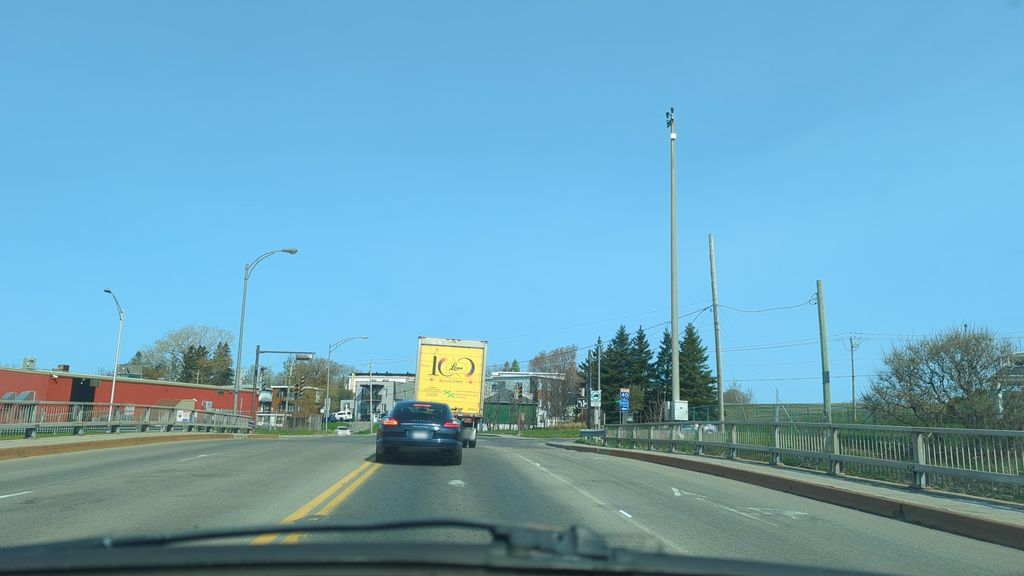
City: quebec_city